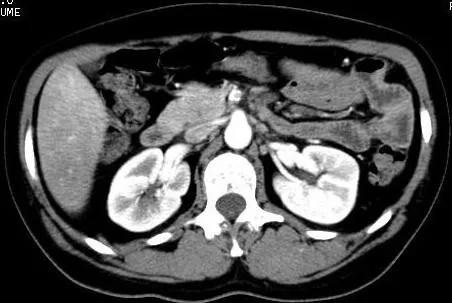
Abdominal computed tomography scans.
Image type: radiology (ct)